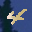
Label: 4